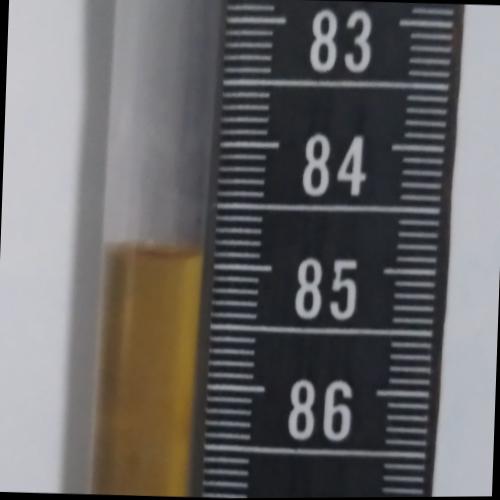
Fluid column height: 84.9 cm